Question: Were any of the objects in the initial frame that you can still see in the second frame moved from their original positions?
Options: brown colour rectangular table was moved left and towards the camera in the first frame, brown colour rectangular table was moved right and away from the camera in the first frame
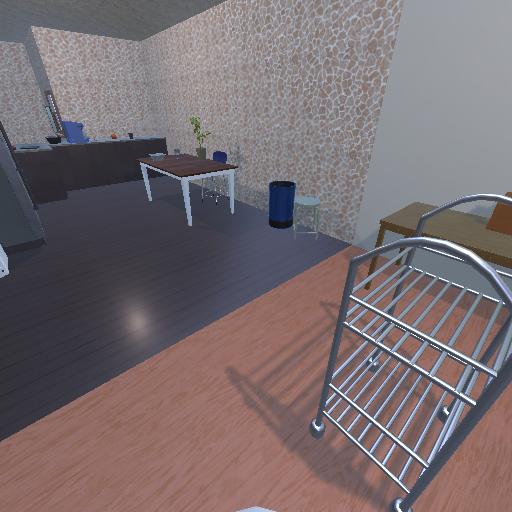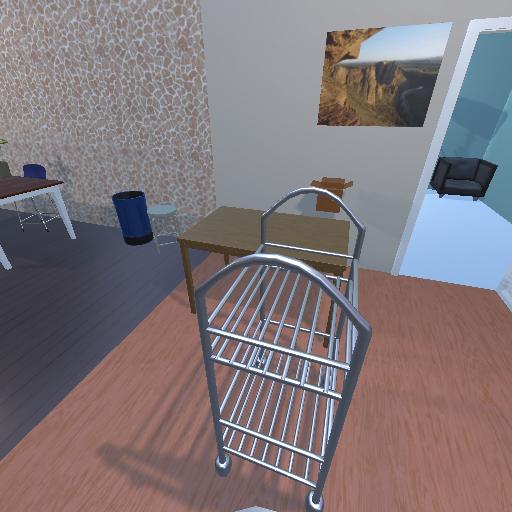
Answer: brown colour rectangular table was moved left and towards the camera in the first frame